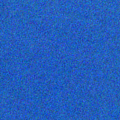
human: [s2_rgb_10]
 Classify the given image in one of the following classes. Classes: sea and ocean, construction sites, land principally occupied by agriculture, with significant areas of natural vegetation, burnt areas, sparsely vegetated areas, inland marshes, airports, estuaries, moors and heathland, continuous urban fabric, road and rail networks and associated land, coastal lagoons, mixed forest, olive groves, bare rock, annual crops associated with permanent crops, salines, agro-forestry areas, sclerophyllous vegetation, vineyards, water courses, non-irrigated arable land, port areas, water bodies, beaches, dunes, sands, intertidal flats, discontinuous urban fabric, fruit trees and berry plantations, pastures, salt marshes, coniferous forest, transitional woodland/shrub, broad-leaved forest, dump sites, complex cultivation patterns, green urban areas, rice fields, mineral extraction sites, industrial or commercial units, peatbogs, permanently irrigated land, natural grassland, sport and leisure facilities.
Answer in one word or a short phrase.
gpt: sea and ocean